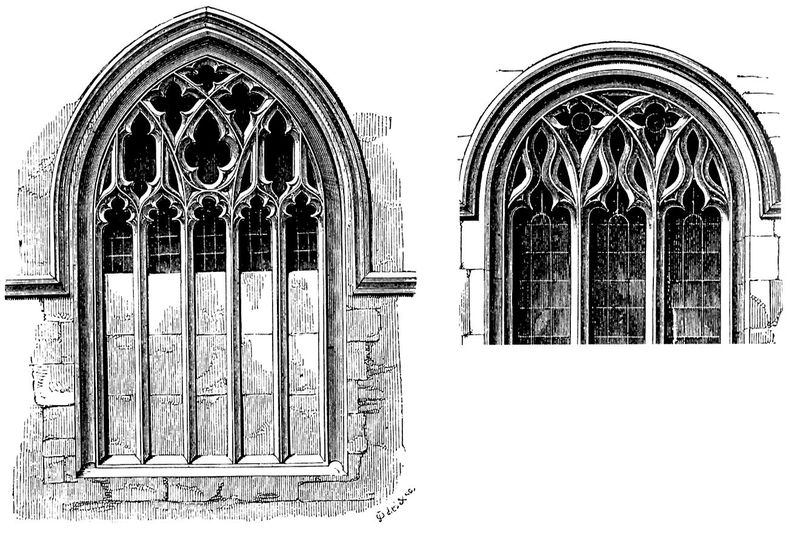
Titel: Bodleian Library, Oxford/Oxfordshire
Standort: (GB Oxfordshire) (EU - GB - Oxfordshire)
Schlagwörter: fenster, geschwungen, glas, licht, zeichnung, wand, architektur, stein, signatur, gitter, kirche, gotik, ansicht, bogen, zwei, mauer, rundbogen, detail, ornamente, bögen, tusche, mauerwerk, symmetrisch, radierung, stich, entwurf, gotisch, spitzbogen, mauern, verschieden, streben, pass, masswerk, rundbogenfenster, bogenfenster, blendwerk, schneuss, maßwerkfenster, lexikon, kirchfenster, wörterbuch